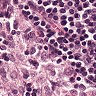
Metastatic tissue present: no